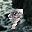
Label: 9